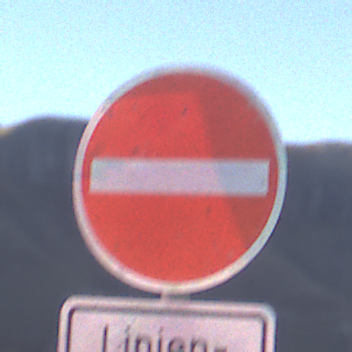
Verkehrszeichen: VerbotDerEinfahrt
Zusatzzeichen unten: BesondereFahrzeugeUndTransportgueter2
Umgebung: Outdoor, Nature
Tageszeit: SunriseSunset
Wetter: Clear
Licht: Natural
Jahreszeit: NotSpecified
Kontrast: HighContrast